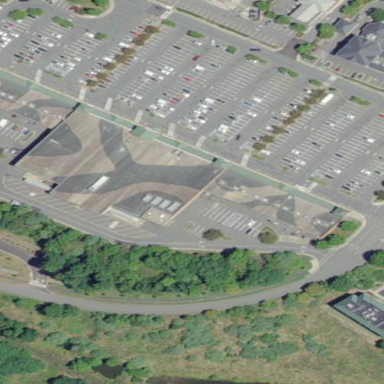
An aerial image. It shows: Supermarket building.